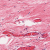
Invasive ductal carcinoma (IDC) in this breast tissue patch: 0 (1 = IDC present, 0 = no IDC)